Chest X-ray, PA view. Patient: 74 years old, sex M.
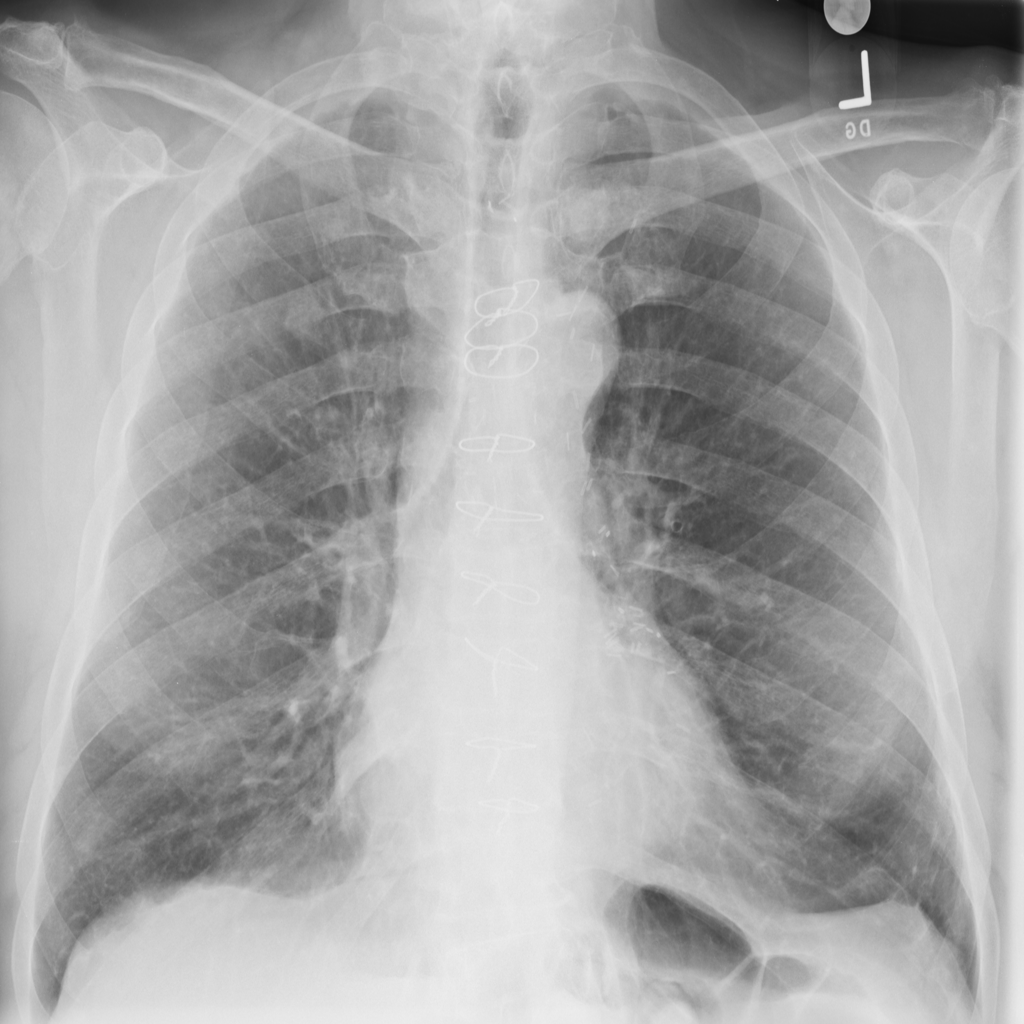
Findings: No Finding